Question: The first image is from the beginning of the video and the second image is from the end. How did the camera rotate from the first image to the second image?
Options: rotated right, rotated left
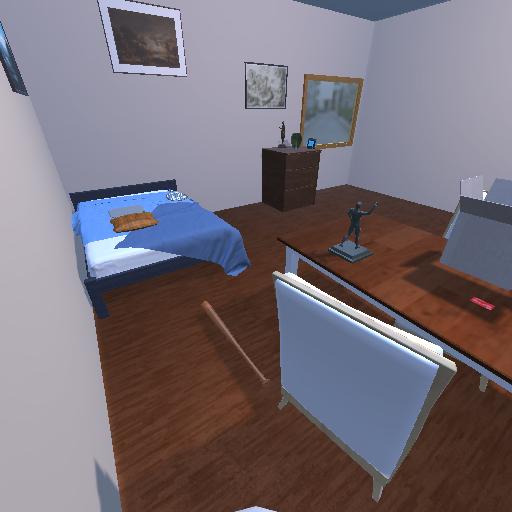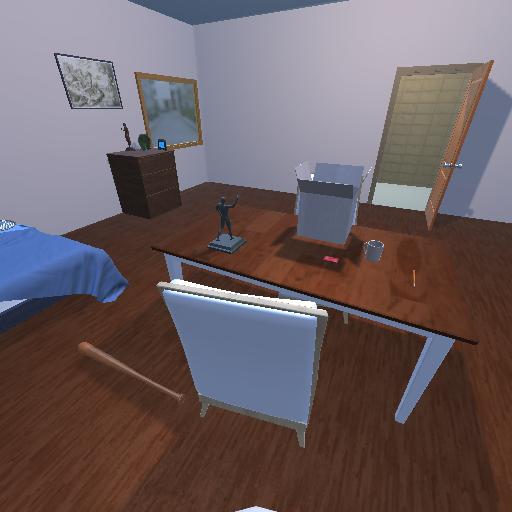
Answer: rotated right